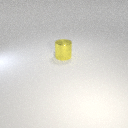
large yellow metal cylinder